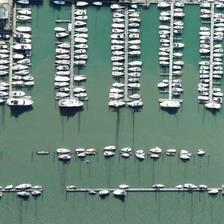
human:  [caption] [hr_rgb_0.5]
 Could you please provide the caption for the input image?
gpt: many orderly boats are in a port .

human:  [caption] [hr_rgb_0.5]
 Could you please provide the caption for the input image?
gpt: many orderly boats are in a port .

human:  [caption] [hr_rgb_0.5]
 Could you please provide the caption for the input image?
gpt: many orderly boats are in a port .

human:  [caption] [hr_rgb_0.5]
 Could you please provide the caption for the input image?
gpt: many orderly boats are in a port .

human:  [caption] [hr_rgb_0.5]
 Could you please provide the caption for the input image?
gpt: many orderly boats are in a port .